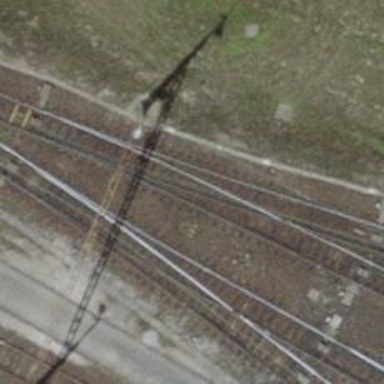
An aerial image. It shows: Yard with single rail track. The railway track is electrified with contact line for service purposes.